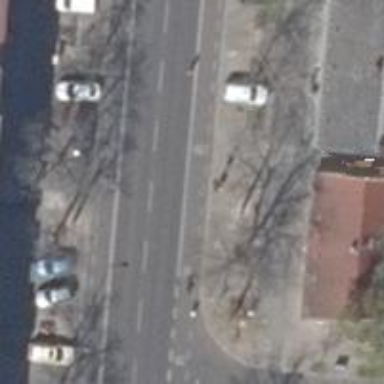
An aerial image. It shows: Tertiary road with asphalt surface. It has separate sidewalks and exclusive cycle lanes with lane markings. There is perpendicular parking on the kerb.